Field crop: maize
Growth stage: 2
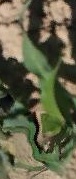
Species: maize